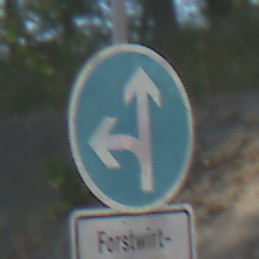
Verkehrszeichen: VorgeschriebeneFahrtrichtungGeradeausOderLinks
Zusatzzeichen unten: BesondereFahrzeugeUndTransportgueter7
Umgebung: Outdoor, Nature
Tageszeit: MorningAfternoon
Wetter: PartlyCloudy
Licht: Natural
Jahreszeit: NotSpecified
Kontrast: HighContrast